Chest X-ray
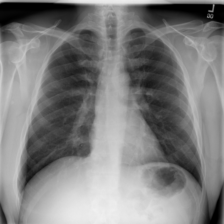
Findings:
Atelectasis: negative
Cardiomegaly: negative
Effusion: negative
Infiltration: negative
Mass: negative
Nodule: negative
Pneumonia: negative
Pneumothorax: negative
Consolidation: negative
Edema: negative
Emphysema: negative
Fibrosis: negative
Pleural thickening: negative
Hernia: negative